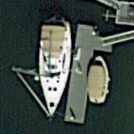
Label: Civil_yacht